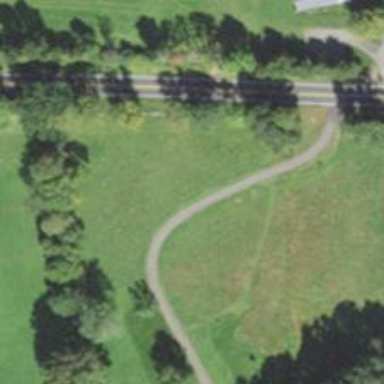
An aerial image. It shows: Residential driveway serving as service road.